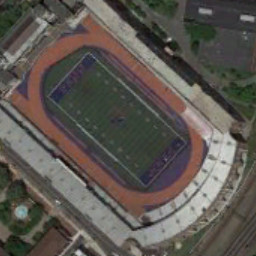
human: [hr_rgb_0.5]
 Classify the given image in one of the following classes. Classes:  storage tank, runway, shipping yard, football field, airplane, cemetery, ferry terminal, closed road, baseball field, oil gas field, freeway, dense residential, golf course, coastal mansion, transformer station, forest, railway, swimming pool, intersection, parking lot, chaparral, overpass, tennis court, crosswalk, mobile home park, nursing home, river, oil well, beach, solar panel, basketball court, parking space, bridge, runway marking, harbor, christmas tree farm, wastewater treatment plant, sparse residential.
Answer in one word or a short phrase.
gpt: football field